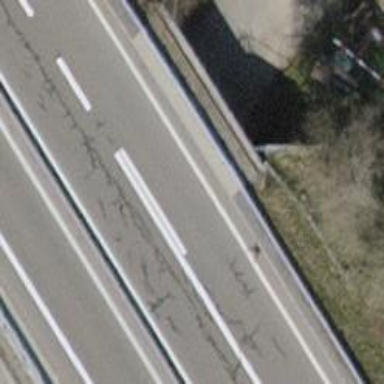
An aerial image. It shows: Asphalt trunk motorway.